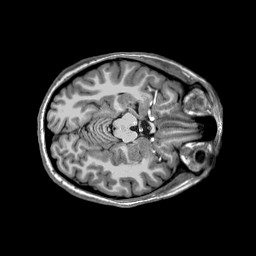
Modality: T1w
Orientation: coronal